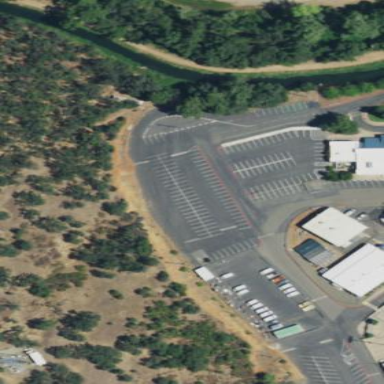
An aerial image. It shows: Parking area.